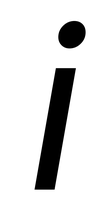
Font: Poppins-Italic